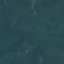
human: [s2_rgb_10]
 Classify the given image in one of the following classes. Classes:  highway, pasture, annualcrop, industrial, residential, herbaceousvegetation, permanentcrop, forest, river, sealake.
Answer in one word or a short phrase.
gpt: Forest